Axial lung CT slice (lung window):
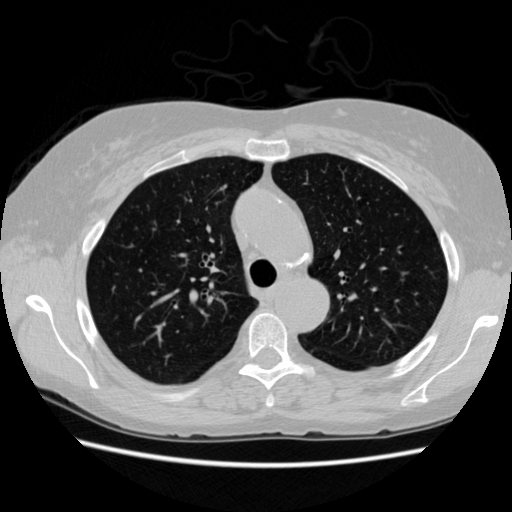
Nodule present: no